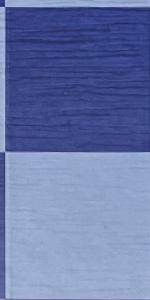
Label: Empty